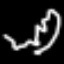
Label: squiggle